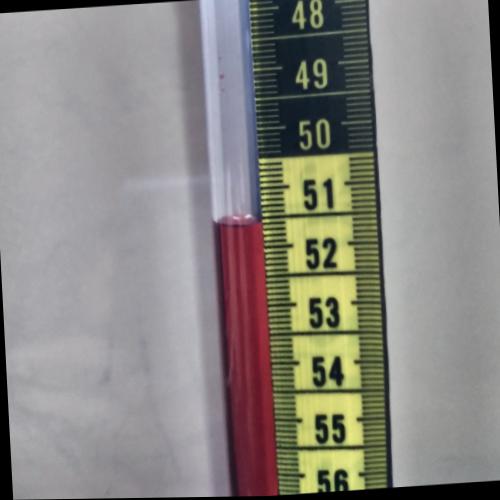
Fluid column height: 51.6 cm